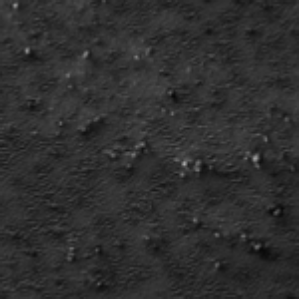
Label: frost